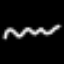
Label: squiggle